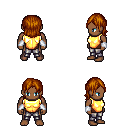
a pixel art fantasy rpg character, male body template, human, dark skin, gold chest armor, metal pants, brunette long bangs hairstyle, white cloth bracers, four views (front, back, left, right), 2x2 character sprite sheet, small pixel art, hard edges, no anti-aliasing